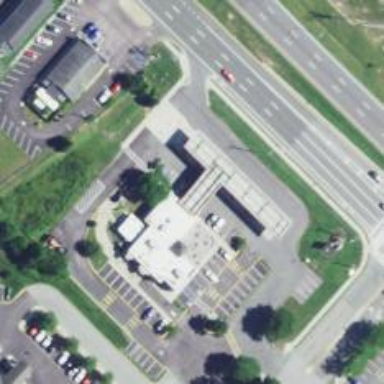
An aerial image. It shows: Convenience shop.